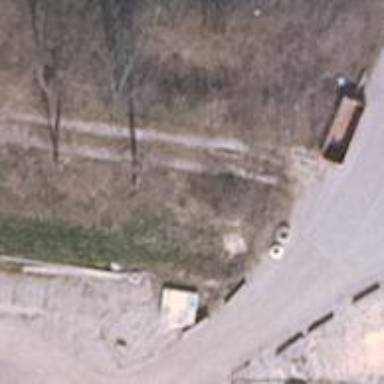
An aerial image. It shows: Abandoned railway with electrified contact line.